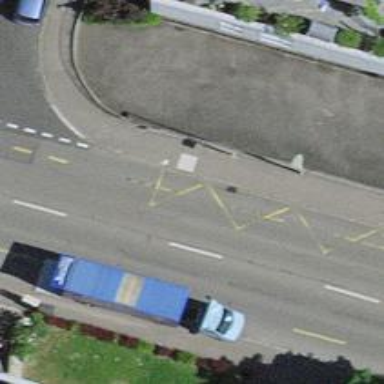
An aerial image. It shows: Platform for public transport and road usage.